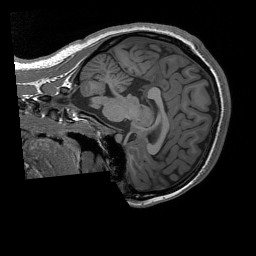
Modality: T1w
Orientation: sagittal
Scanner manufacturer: siemens
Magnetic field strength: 3 T
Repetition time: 1.76 s
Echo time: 0.0022 s